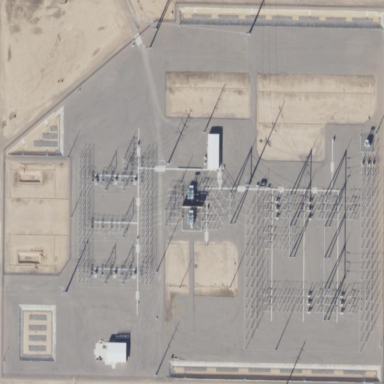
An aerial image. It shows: Outdoor distribution substation protected by fence.